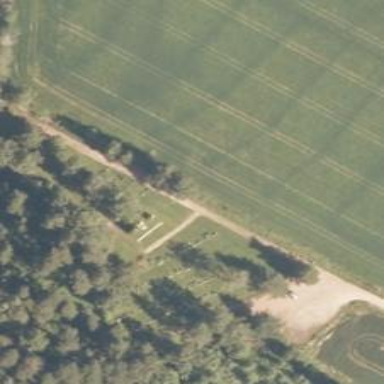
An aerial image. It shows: Historical war memorial.